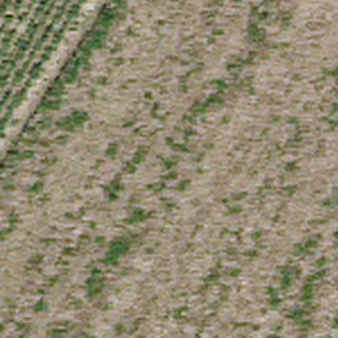
Label: other